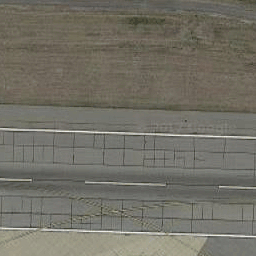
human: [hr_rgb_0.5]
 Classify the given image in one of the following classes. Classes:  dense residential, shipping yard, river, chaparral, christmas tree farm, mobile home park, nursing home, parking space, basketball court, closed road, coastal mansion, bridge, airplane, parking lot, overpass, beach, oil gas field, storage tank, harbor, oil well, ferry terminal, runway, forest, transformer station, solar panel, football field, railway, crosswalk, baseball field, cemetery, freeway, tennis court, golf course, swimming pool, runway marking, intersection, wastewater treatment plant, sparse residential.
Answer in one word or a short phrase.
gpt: runway